Interaction volume radius: 10 \u00c5
Interaction volume height: 15 \u00c5
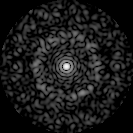
Disorder parameter: 0.8011